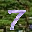
Label: 7